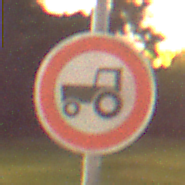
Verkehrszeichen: VerbotKraftfahrzeugeZuegeNichtSchneller25
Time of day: Night
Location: Outdoor (Suburban)
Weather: Clear
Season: NotSpecified
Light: Artificial